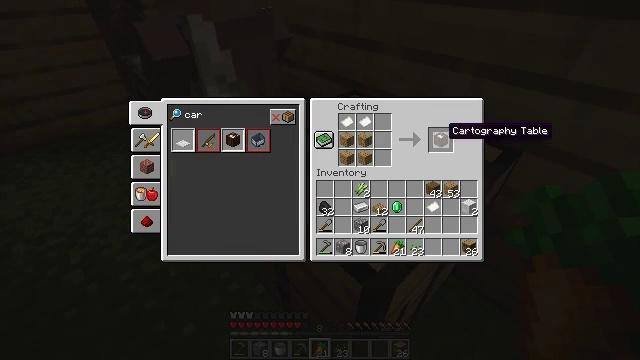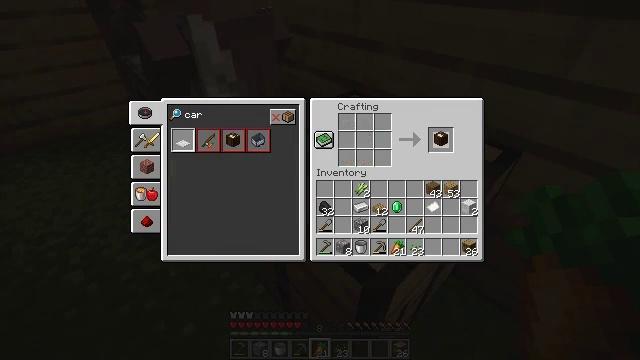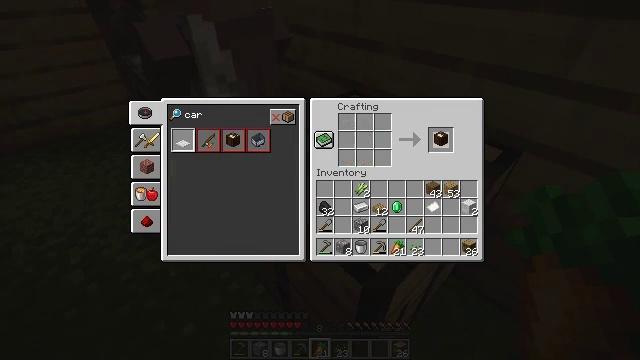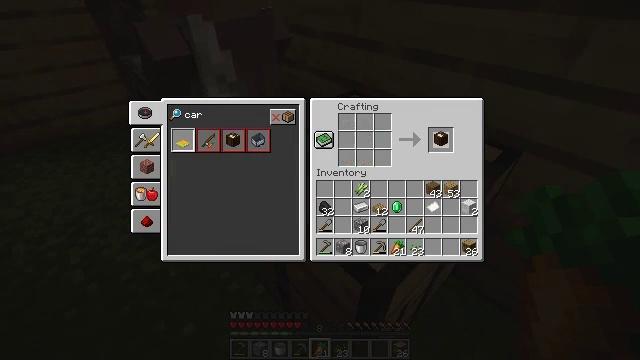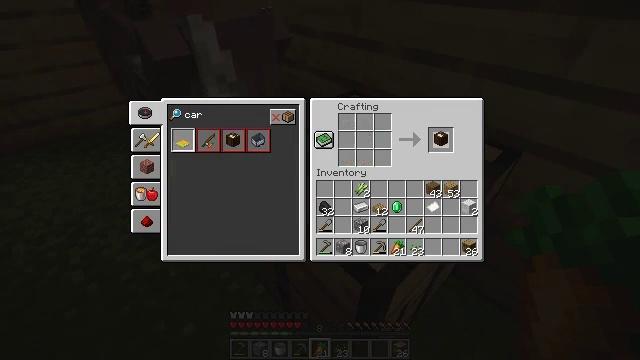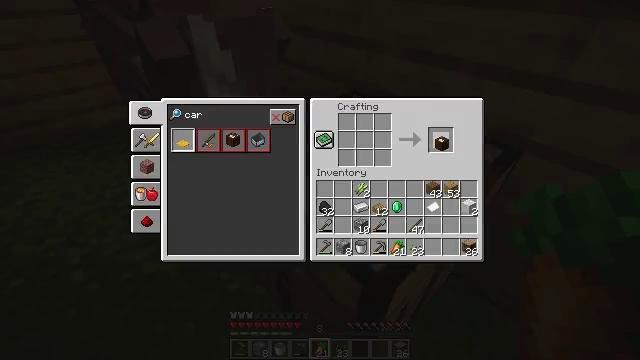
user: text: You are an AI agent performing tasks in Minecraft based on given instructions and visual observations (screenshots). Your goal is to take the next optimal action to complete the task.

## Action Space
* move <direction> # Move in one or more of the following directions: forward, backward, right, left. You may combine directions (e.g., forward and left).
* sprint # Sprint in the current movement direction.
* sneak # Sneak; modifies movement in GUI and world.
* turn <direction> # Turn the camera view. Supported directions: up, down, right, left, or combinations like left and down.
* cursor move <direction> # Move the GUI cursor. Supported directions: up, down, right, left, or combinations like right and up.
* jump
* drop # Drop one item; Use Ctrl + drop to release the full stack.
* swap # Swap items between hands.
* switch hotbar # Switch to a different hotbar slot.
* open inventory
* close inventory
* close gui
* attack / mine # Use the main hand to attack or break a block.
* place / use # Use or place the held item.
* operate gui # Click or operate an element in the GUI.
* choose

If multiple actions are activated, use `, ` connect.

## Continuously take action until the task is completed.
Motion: motion action
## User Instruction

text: Use the crafting table to make a cartography table.
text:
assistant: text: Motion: operate gui
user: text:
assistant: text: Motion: operate gui
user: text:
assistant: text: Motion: no_op
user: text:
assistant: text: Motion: no_op
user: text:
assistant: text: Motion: no_op
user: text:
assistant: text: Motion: no_op